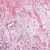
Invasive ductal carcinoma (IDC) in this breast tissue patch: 1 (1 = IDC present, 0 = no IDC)